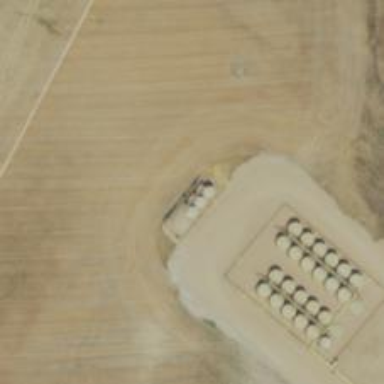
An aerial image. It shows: Storage tank with man-made structure.